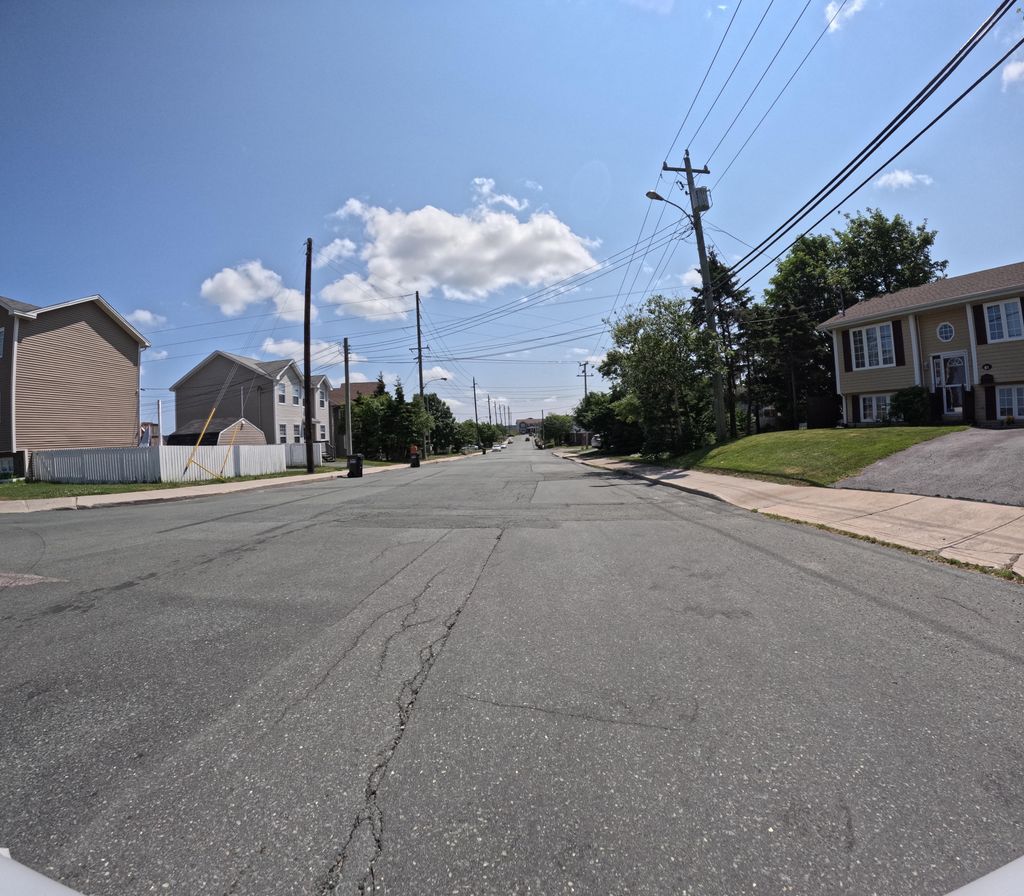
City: st_johns